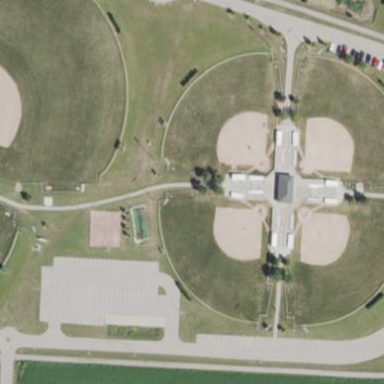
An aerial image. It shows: Softball pitch for leisure and sport activities.